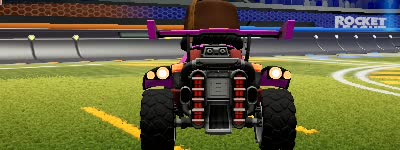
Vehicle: octane